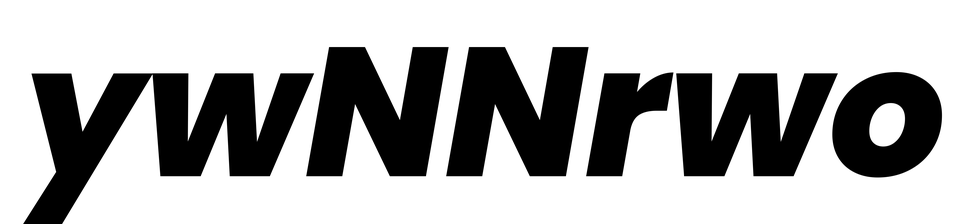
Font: Poppins-ExtraBoldItalic